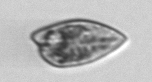
Label: Prorocentrum_dentatum